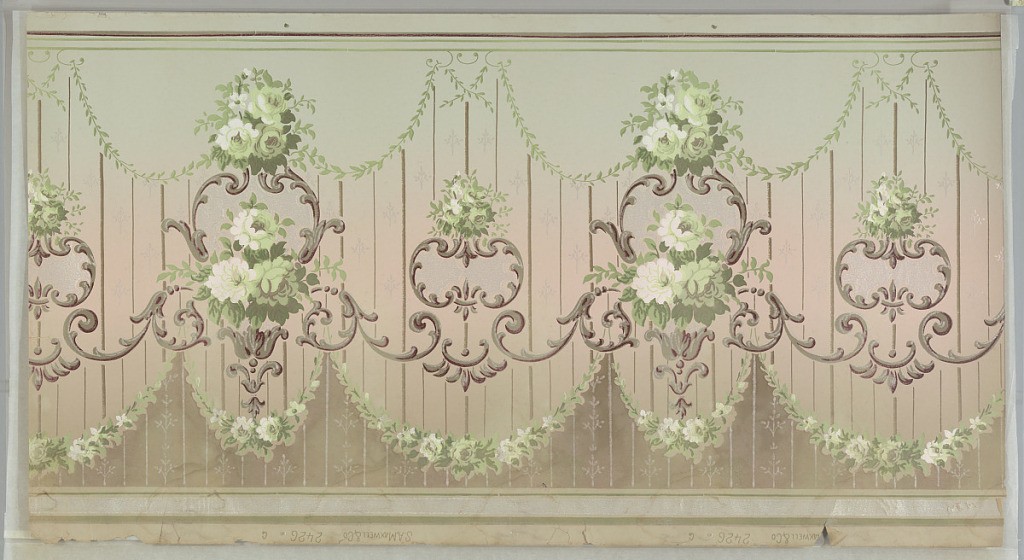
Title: Frieze
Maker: Maxwell & Co., S.A., Chicago, Illinois, USA
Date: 1905–1915
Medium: Machine-printed paper, liquid mica
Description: Floral bouquets set within acanthus scrolls, swags across top and bottom. Background shades from green at top to pink in the middle to tan at bottom.